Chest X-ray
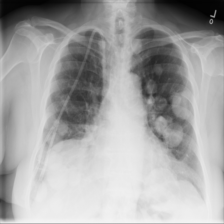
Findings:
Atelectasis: negative
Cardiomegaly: negative
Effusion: negative
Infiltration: negative
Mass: negative
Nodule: negative
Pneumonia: negative
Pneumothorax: negative
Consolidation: negative
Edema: negative
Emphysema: negative
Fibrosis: negative
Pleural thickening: negative
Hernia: negative